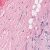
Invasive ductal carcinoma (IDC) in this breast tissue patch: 0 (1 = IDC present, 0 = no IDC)